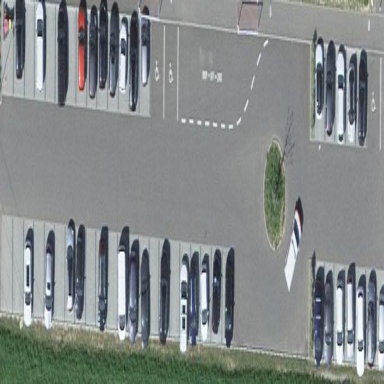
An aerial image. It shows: Parking area with surface.